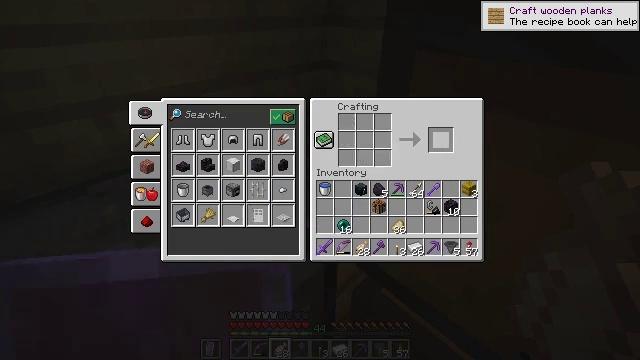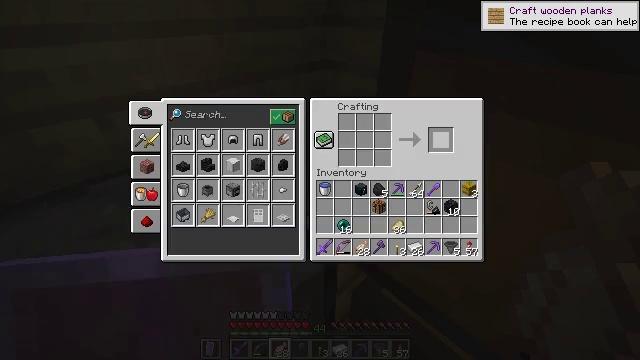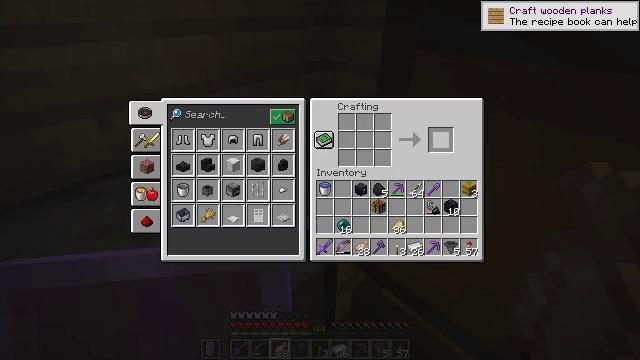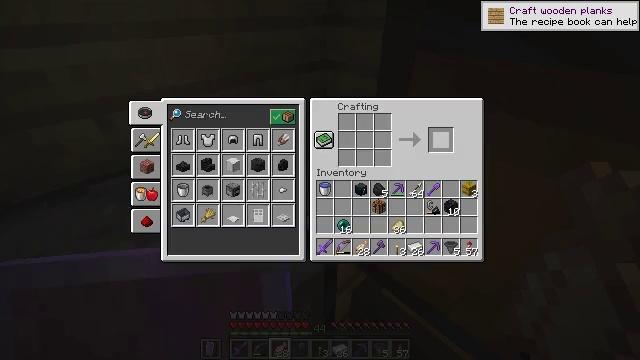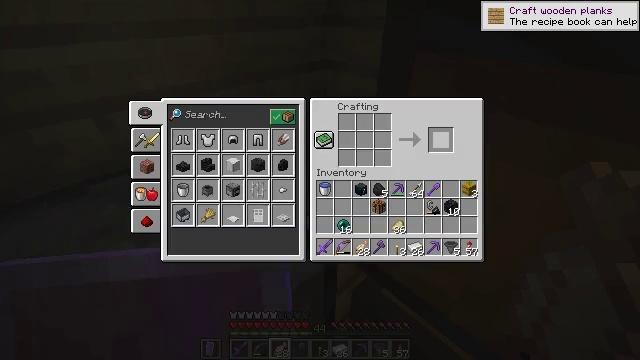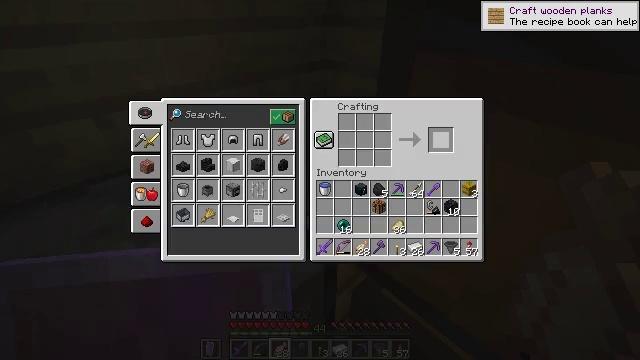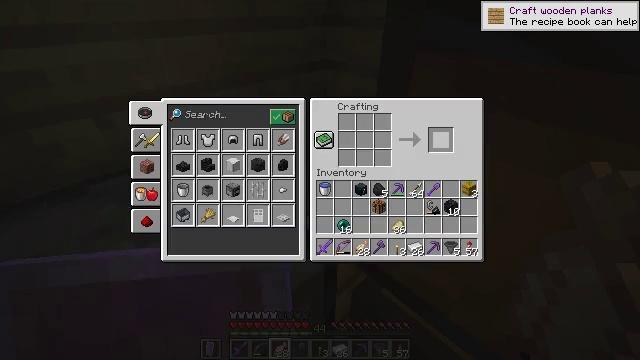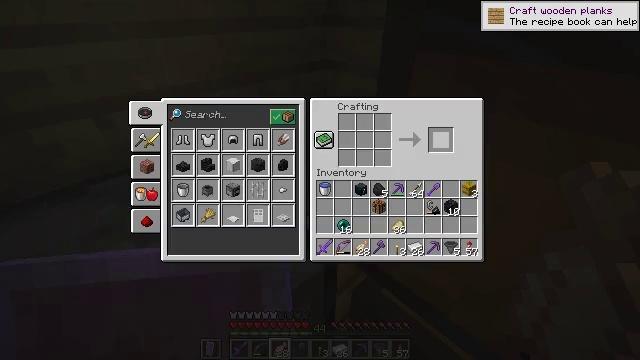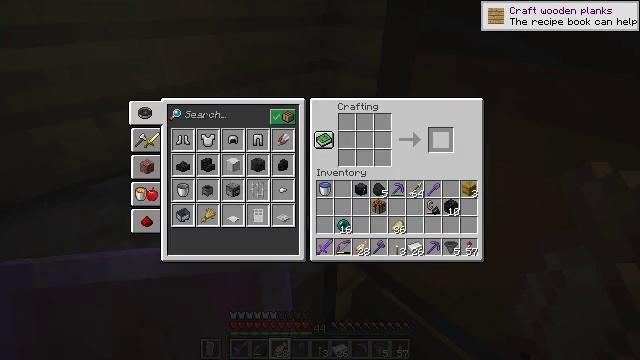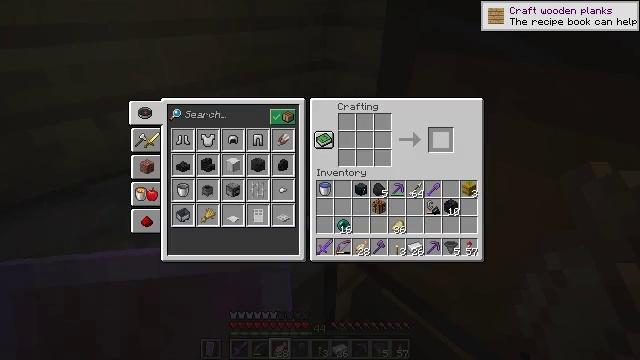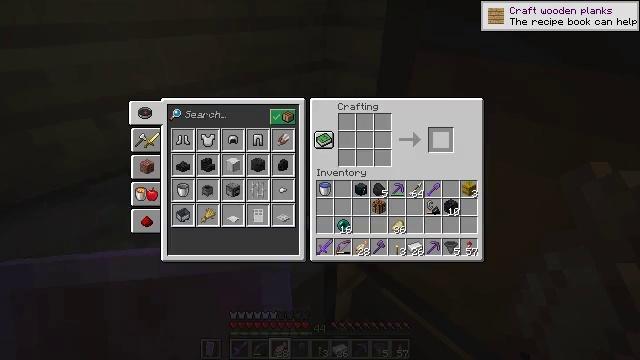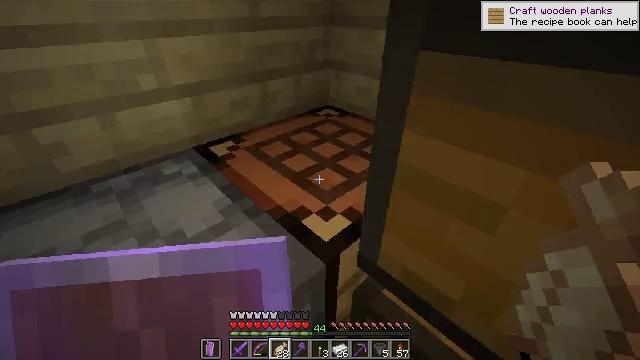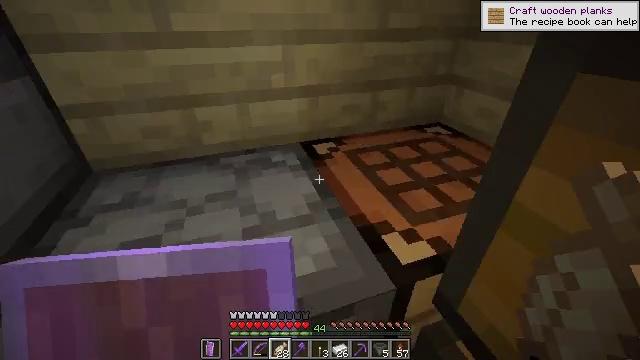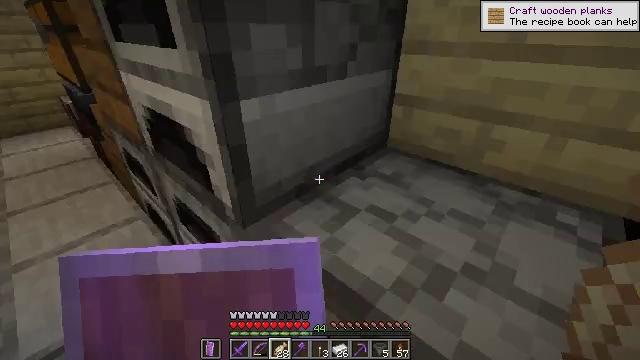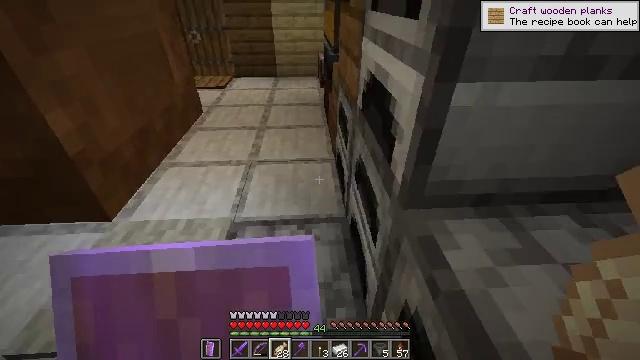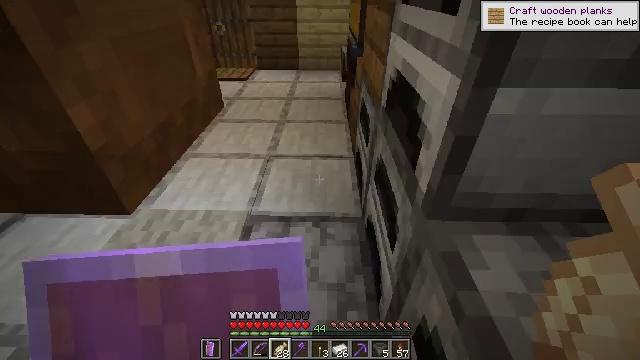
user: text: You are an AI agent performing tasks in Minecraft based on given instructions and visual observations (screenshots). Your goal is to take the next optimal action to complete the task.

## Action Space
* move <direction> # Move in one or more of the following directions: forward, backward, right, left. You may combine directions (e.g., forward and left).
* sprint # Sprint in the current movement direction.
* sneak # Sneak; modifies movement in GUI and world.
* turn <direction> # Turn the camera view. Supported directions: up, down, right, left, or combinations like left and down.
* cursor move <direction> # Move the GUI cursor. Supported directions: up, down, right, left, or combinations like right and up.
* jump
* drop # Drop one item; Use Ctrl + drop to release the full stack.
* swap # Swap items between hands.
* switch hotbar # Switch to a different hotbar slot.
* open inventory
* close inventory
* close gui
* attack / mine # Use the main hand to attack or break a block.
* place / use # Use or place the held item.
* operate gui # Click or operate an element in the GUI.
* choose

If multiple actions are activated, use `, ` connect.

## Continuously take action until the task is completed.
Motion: motion action
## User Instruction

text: Transform crimson stems into crimson planks.
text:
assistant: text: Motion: sneak, attack / mine
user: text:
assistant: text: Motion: sneak, attack / mine
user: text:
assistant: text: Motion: sneak, attack / mine
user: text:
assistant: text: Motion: sneak
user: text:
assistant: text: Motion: no_op
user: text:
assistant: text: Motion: no_op
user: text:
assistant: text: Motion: no_op
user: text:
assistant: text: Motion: no_op
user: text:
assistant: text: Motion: no_op
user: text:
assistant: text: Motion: no_op
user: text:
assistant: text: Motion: no_op
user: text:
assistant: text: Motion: turn left and up
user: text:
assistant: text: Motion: turn left and up
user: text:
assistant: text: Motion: turn left and down
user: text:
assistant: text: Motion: move forward, turn left and down
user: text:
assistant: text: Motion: move forward and move right
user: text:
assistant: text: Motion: move forward and move right, turn left
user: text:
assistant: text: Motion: move forward and move right, turn left and down
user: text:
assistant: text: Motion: move forward and move right, turn left and down
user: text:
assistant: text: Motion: move forward and move right, turn left
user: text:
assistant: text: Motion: move forward, turn left
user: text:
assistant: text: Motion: move forward, turn left
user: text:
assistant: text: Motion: move forward, turn left and up
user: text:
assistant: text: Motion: move forward
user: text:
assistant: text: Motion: move forward and move right
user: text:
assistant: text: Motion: move forward and move right
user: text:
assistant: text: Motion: move forward and move right, turn left
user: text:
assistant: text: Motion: move forward and move right, turn left and up
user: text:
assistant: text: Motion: move forward, turn left and up
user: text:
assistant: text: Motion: move forward, turn left